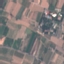
Land use / land cover: PermanentCrop